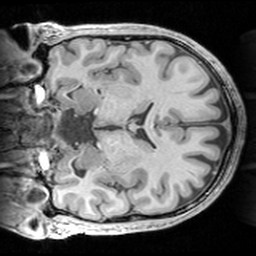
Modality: T1w
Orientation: coronal
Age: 26
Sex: male
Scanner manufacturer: siemens
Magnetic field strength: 3 T
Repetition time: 1.63 s
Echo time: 0.00311 s